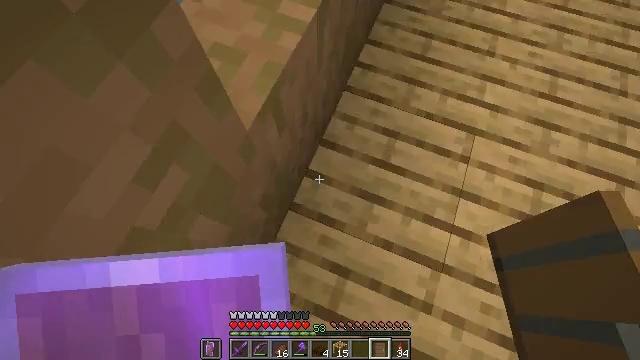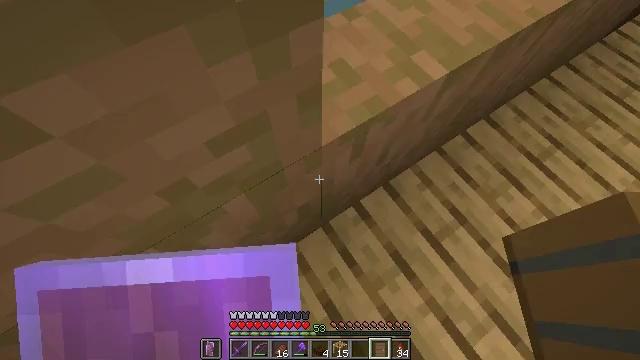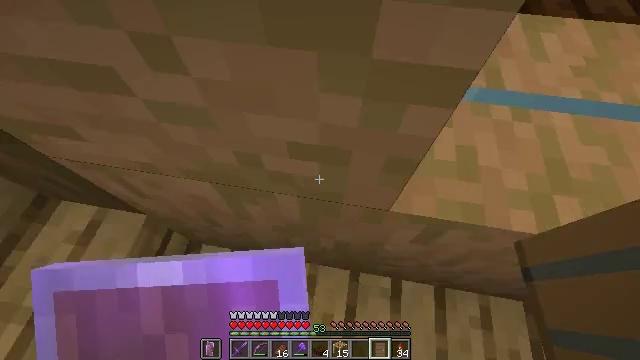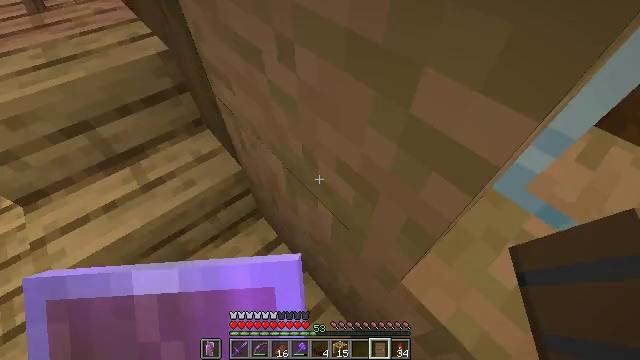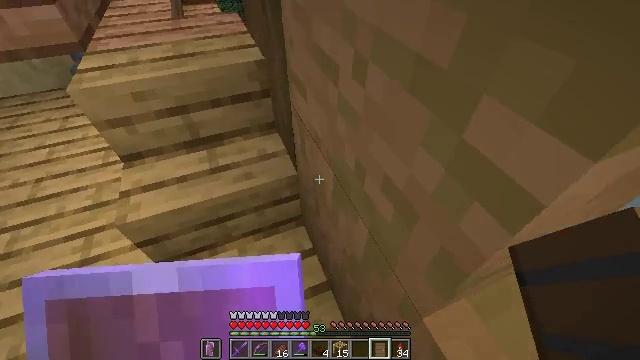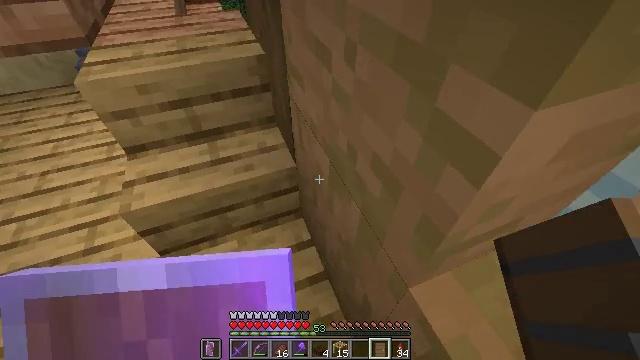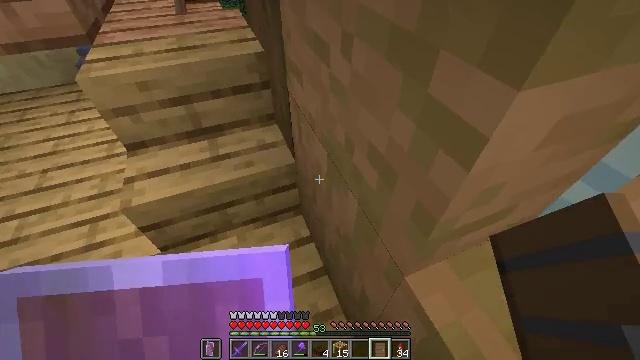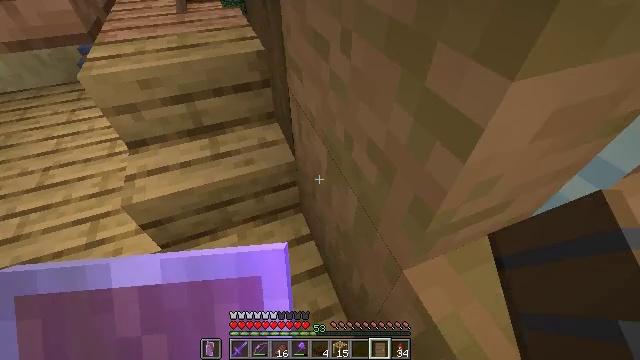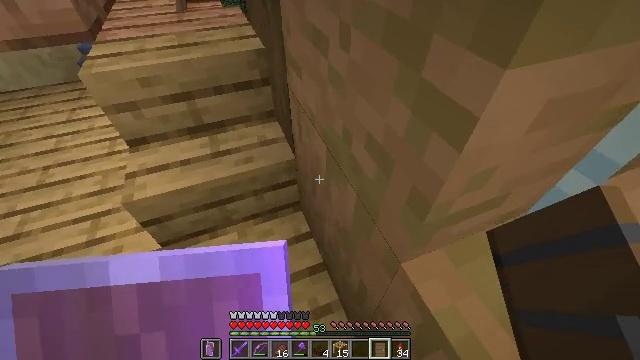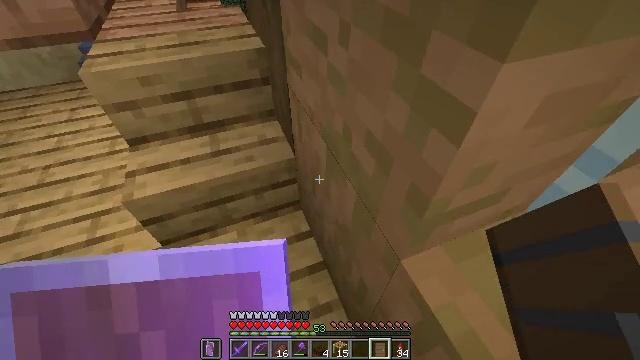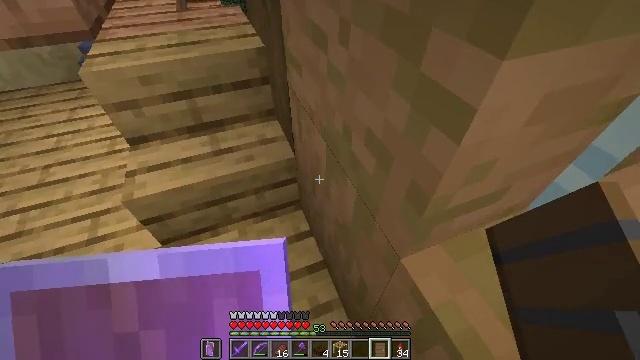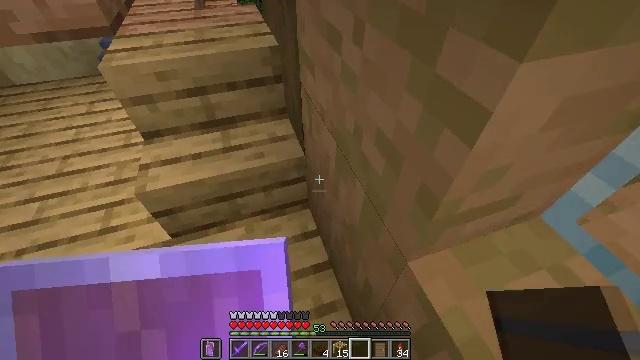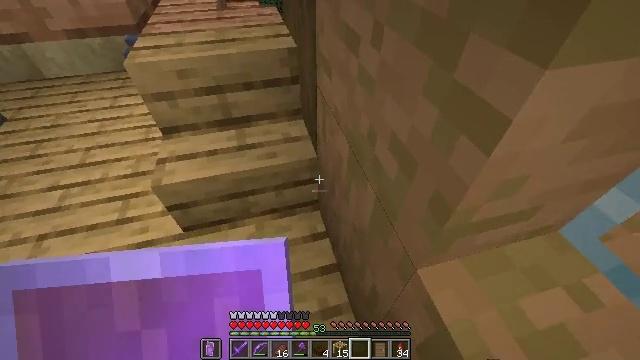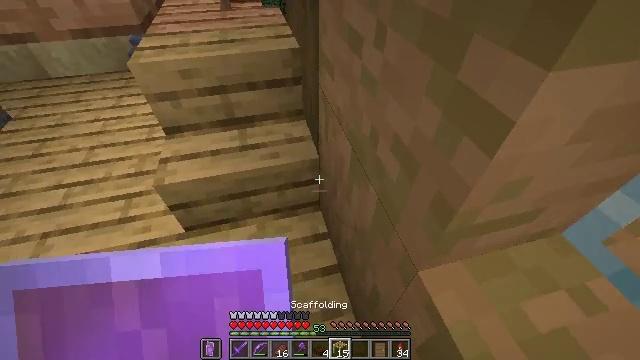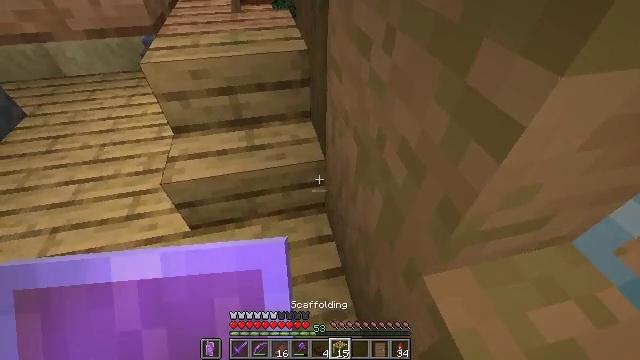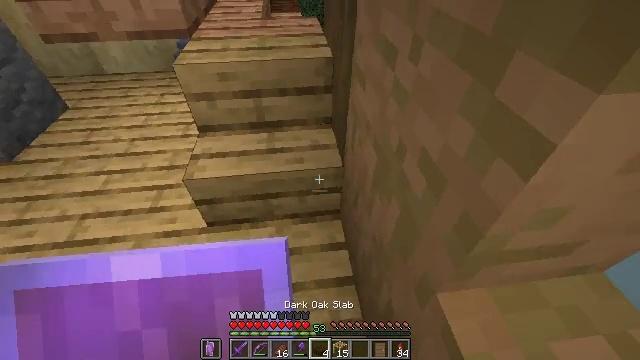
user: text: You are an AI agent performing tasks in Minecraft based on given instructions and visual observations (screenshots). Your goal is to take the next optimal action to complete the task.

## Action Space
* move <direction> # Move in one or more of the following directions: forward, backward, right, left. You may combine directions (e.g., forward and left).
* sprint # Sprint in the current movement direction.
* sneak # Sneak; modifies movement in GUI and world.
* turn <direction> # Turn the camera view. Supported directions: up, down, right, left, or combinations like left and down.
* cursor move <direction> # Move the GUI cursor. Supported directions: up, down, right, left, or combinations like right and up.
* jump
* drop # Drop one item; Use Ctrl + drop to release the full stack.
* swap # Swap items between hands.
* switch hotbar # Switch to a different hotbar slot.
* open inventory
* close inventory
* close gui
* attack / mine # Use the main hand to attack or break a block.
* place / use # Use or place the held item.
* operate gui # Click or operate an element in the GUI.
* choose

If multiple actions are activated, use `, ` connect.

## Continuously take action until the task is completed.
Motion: motion action
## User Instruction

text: Mine oak stairs.
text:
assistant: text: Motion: turn left and up
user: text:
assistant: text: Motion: move right, turn left and up
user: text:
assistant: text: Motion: move right, turn left and up
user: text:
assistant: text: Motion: turn left and up
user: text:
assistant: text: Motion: no_op
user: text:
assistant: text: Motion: no_op
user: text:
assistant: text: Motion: no_op
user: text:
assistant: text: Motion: no_op
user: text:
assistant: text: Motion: no_op
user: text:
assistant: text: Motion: no_op
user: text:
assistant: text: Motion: turn left
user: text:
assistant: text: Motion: turn left
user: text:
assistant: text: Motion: no_op
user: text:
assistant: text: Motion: turn left
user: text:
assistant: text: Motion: turn left and up
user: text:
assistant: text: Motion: turn left and up
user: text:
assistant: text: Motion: turn left and up
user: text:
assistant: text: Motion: turn left and up
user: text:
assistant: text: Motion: no_op
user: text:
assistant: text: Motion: turn left and up
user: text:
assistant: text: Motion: turn left and up
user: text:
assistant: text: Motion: no_op
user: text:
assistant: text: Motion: no_op
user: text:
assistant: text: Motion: no_op
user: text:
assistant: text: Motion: no_op
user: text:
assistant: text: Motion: no_op
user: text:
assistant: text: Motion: no_op
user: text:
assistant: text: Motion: no_op
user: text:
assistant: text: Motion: no_op
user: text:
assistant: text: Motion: no_op